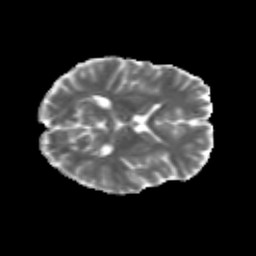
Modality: MD
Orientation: axial
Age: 25
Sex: female
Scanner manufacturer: siemens
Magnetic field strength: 3 T
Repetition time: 3.5 s
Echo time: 0.125 s